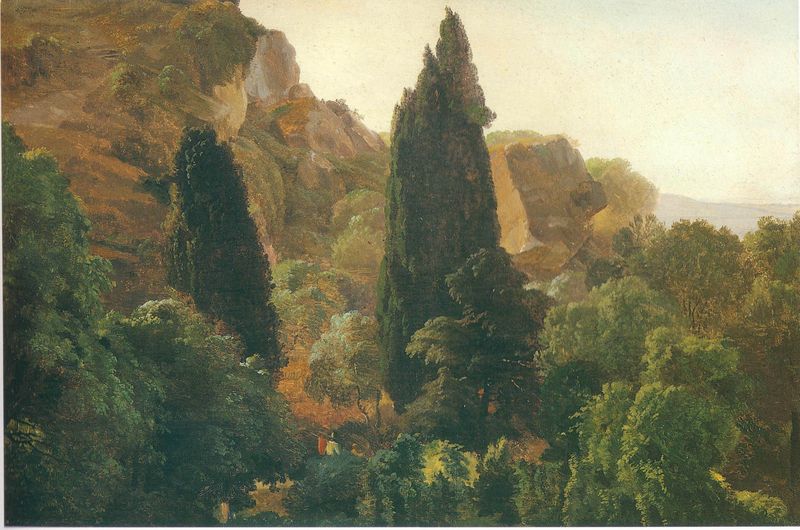
Titel: Zypressen bei Ariccia
Künstler: Friedrich Nerly
Standort: Bremen
Institution: Kunsthalle
Schlagwörter: baum, berg, blau, blätter, dunkel, felsen, gemälde, gestein, himmel, laub, mann, meer, schatten, wasser, weiß, wolken, bäume, gelb, grün, landschaft, menschen, ocker, see, äste, braun, grau, hell, hintergrund, holz, licht, männer, orange, skizze, ausblick, blick, park, weg, beige, malerei, mensch, stein, steine, bild, niederlande, öl, ast, ferne, horizont, hügel, natur, pappeln, stamm, weite, busch, büsche, einsam, gebüsch, sonne, wege, drei, paar, personen, blatt, pflanzen, england, höhle, krone, wald, anhöhe, zypressen, aussicht, küste, sommer, italien, naturalismus, perspektive, süden, abhang, berge, berghang, fels, felswand, gebirge, hang, klippen, lila, luftperspektive, tag, violett, klein, landschaftsmalerei, schlucht, steil, wolkenlos, oliv, spazieren, figuren, romantik, tannen, luft, staffage, schmal, deutsch, stimmung, monumental, klippe, provence, spaziergang, einöde, wandern, alpen, idyll, zypresse, wälder, felsig, fichte, tanne, flora, jäger, hügelig, romantisch, karg, wanderer, brauntöne, böcklin, blattwerk, ölskizze, griechenland, fauna, urwald, dicht, wildnis, pinie, felsenlandschaft, heroische landschaft, mediterran, rein, gebierge, schroff, mittelmeer, toskana, olivenbaum, oliven, verwunschen, zedern, grüm, felshang, helll, rote jacke, heller himmel, zwei menschen, grön, unwirtlich, landschaft am meer, baerge, cypresse, draufbllick, menschenfeindlich, natur gewaltiger als mensch, unzugänglich, licht-durchflutet, nackte felsen, älste